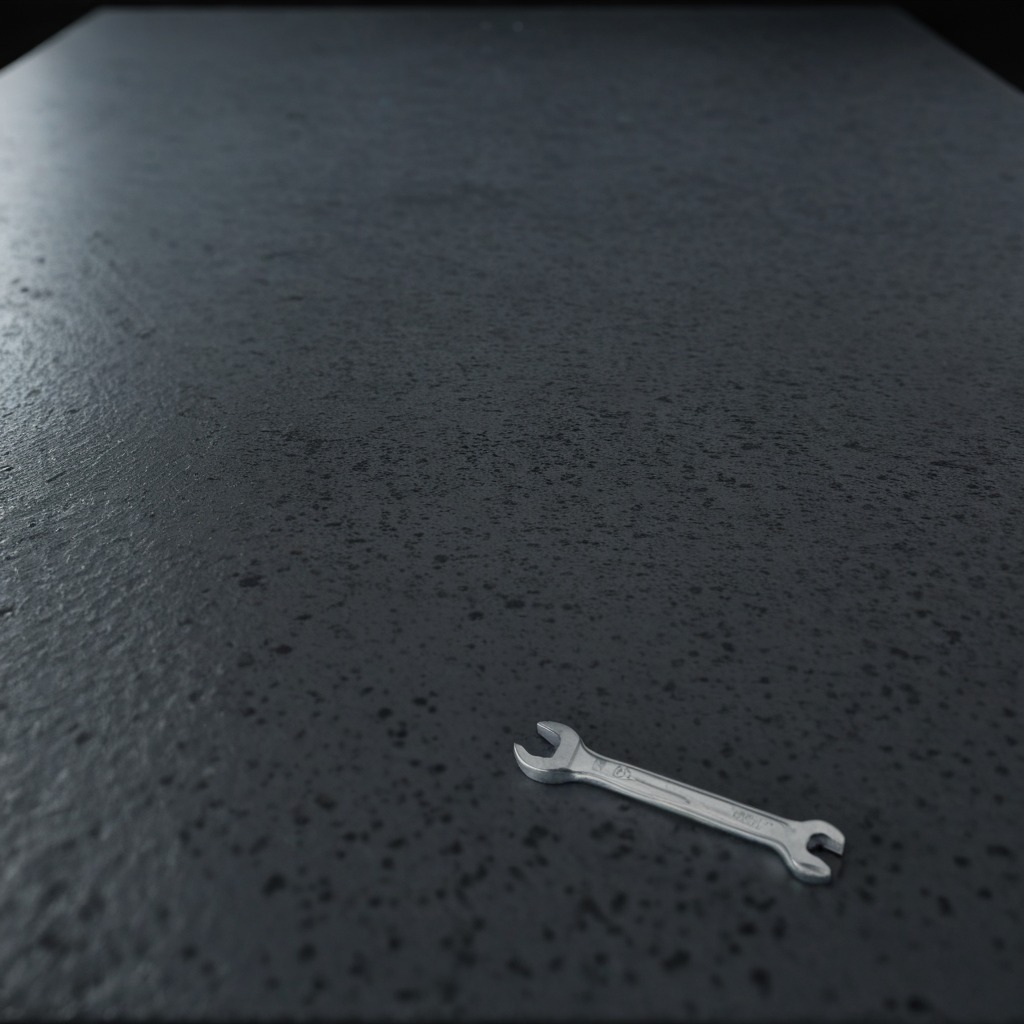
An wrench lies on a clean granite table inside a workshop at night.